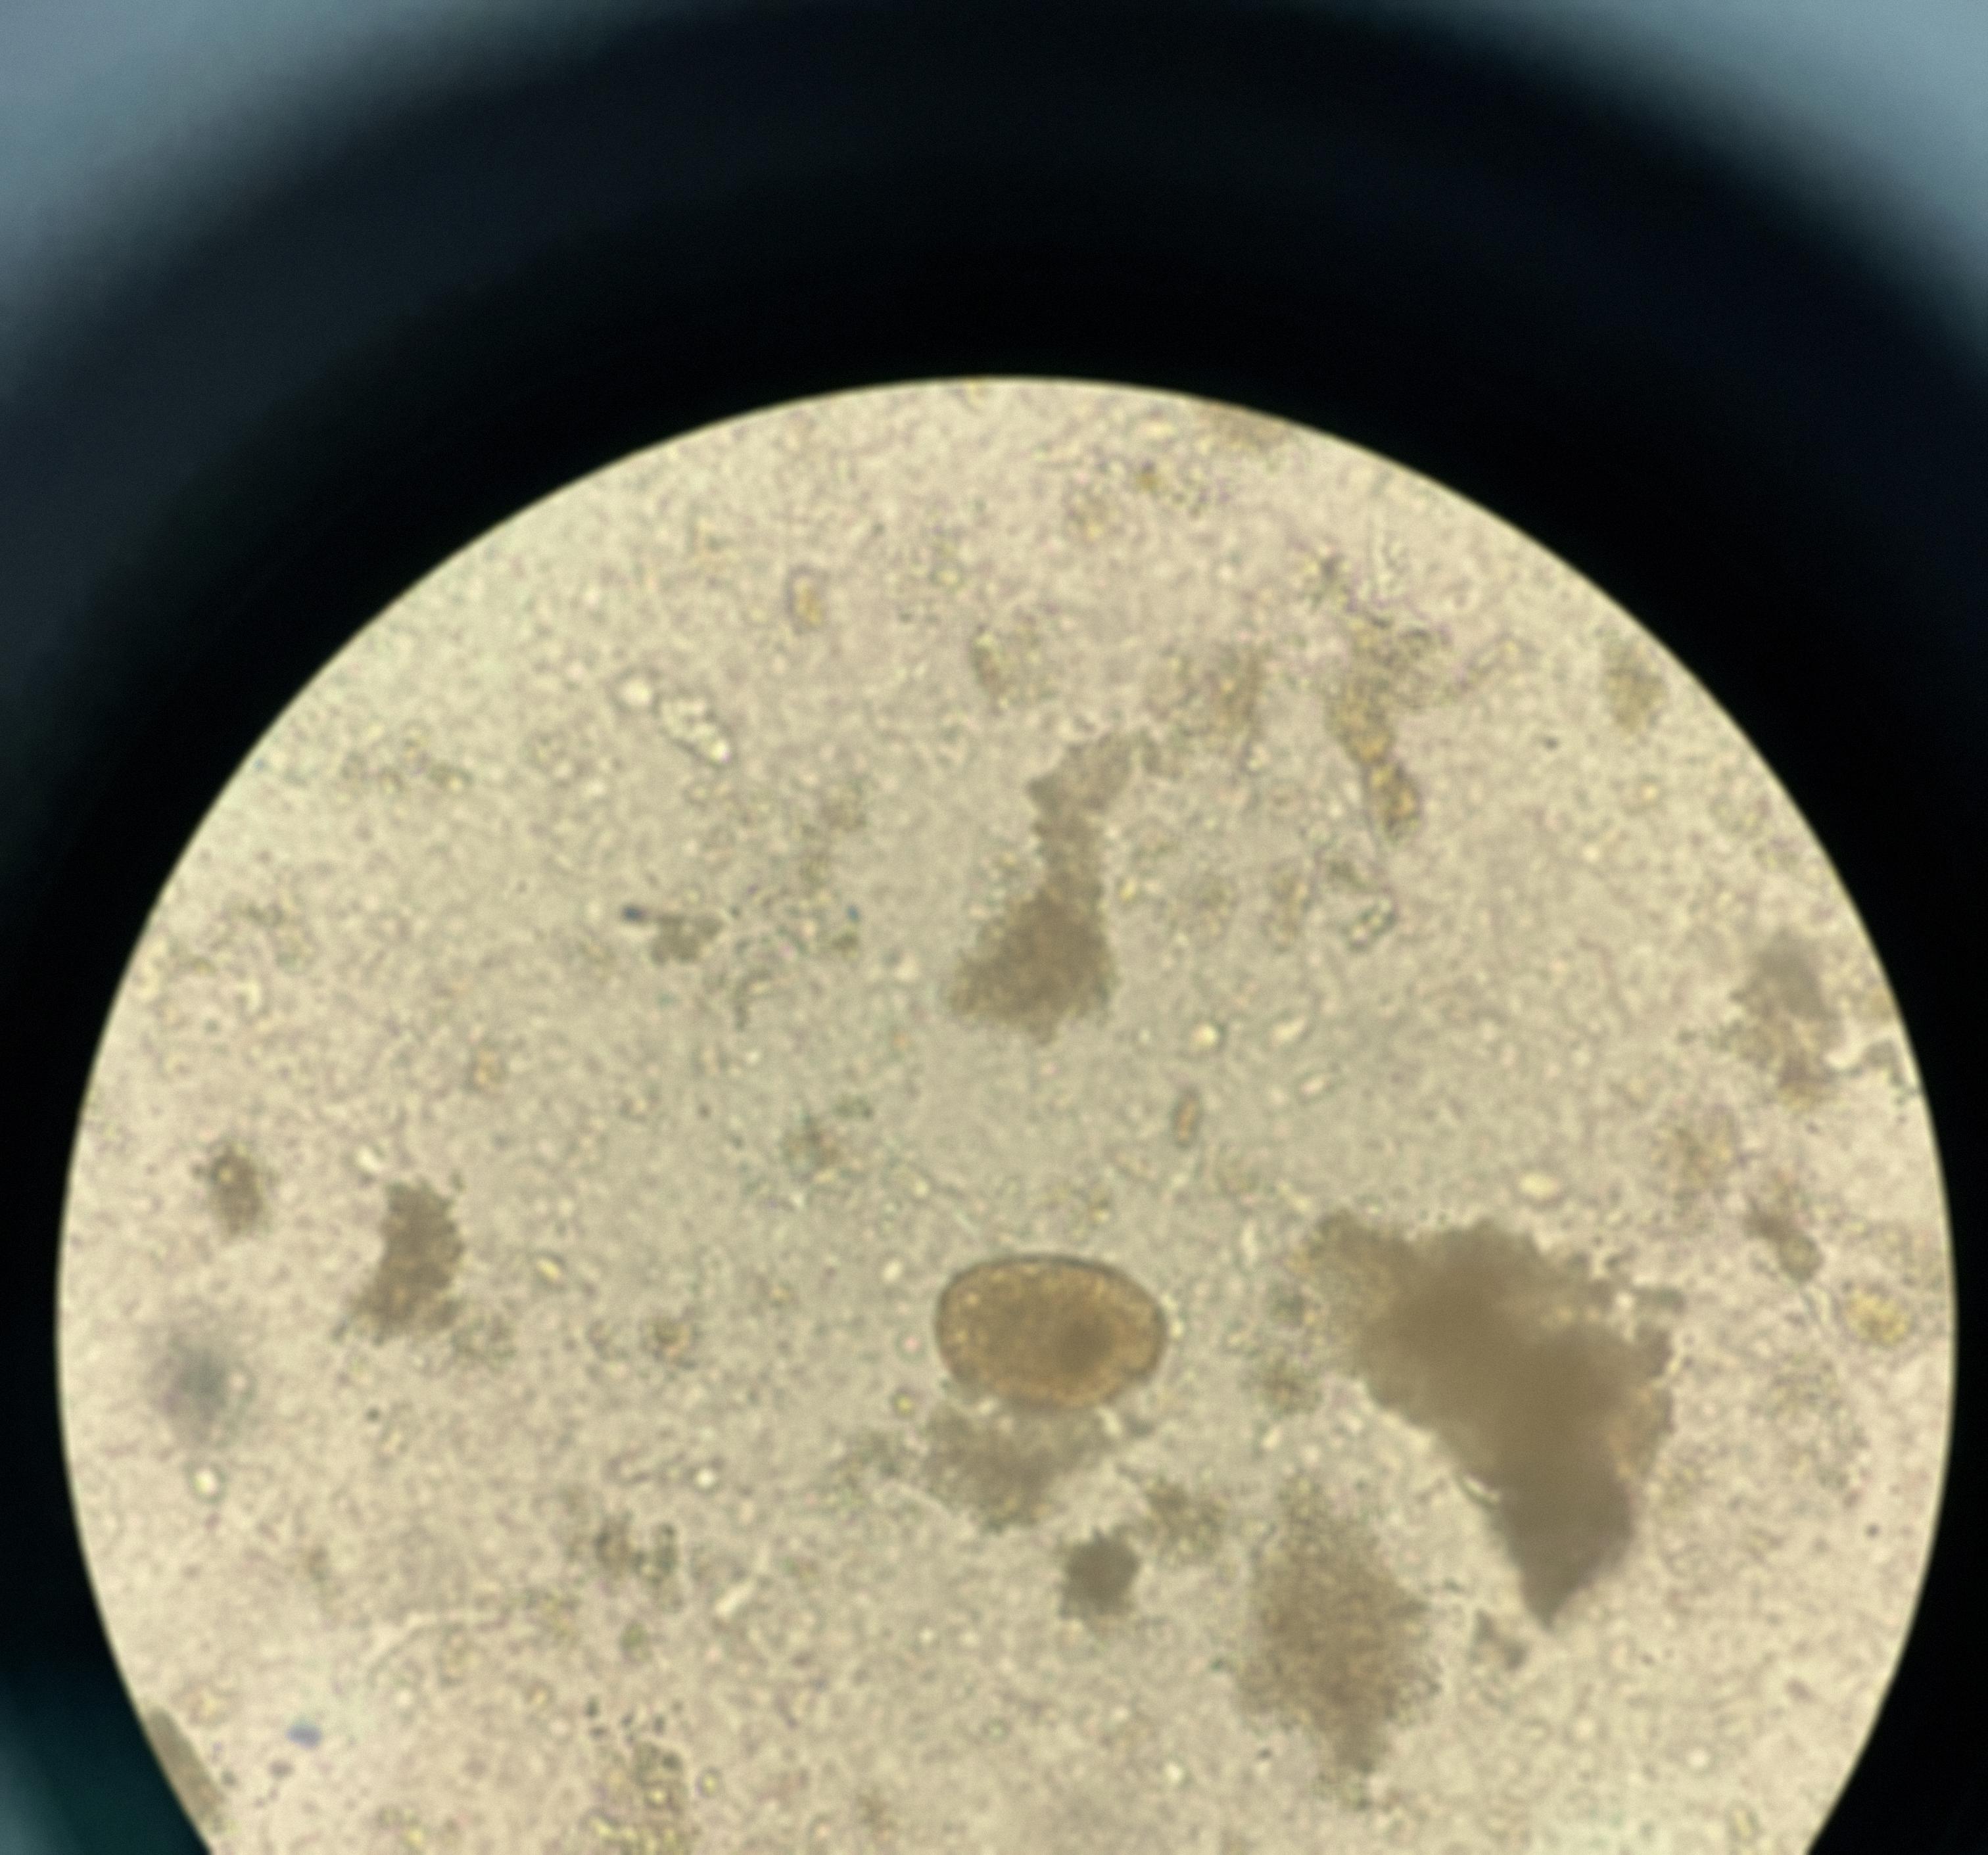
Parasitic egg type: Paragonimus spp